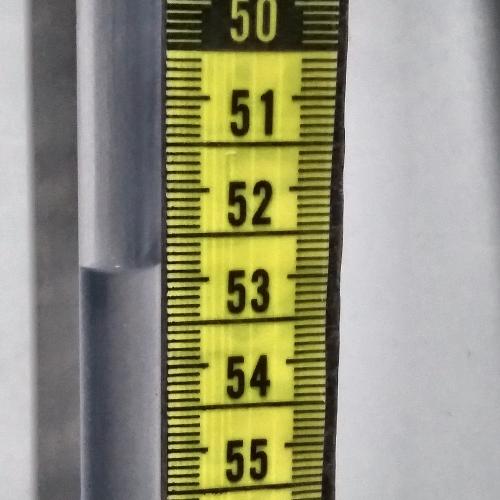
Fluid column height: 52.8 cm